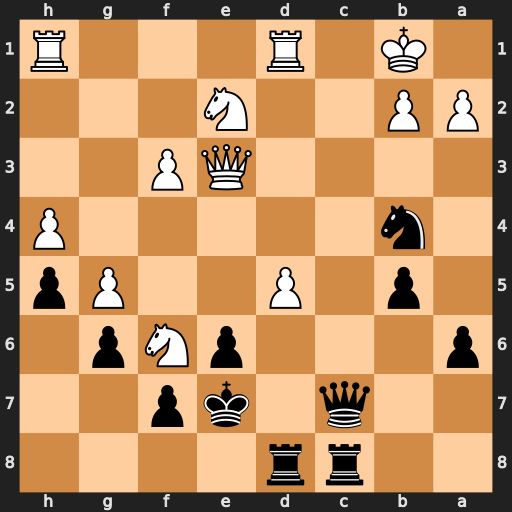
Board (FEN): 2rr4/2q1kp2/p3pNp1/1p1P2Pp/1n5P/4QP2/PP2N3/1K1R3R
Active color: b
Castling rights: -
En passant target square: -
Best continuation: Qc2+ Ka1 Qxd1+ Rxd1 Nc2+ Kb1 Nxe3